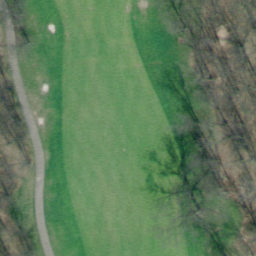
Label: golf course